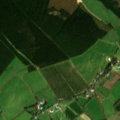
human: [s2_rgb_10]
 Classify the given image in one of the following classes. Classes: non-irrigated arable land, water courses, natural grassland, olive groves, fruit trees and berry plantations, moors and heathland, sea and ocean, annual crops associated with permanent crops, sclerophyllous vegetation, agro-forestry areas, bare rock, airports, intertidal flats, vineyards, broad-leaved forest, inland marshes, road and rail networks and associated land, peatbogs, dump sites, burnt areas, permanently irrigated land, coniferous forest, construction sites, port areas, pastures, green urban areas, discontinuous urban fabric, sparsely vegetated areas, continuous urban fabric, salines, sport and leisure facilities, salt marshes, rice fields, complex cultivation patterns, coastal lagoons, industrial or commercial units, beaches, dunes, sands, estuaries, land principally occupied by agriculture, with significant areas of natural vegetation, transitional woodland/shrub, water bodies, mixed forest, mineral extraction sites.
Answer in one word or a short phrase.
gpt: pastures, coniferous forest, transitional woodland/shrub